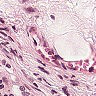
Metastatic tissue present: no